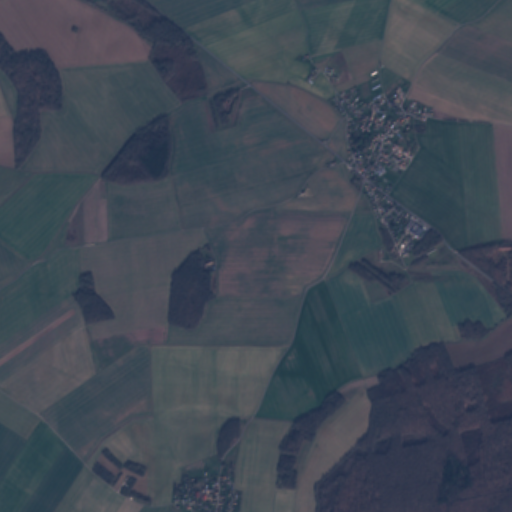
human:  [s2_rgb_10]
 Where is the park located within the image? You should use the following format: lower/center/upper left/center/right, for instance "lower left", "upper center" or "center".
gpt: The park is located in the upper right of the image.
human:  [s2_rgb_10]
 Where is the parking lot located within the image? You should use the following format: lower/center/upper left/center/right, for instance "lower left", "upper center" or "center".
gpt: The parking lot is located in the upper right of the image.
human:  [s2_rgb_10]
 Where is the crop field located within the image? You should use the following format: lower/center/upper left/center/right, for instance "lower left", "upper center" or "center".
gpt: There is no crop field in the image.